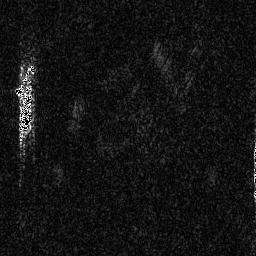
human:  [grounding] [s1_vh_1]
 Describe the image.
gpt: In the satellite image, there is  <ref>1 large ship </ref> <box>[[5, 24, 14, 54, 0]]</box> located at left.